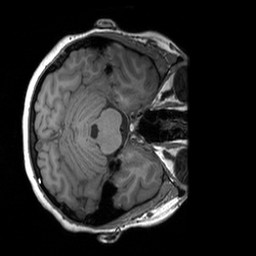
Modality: T1w
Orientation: axial
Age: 25
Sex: female
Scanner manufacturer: siemens
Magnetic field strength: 3 T
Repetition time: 1.9 s
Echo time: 0.00252 s